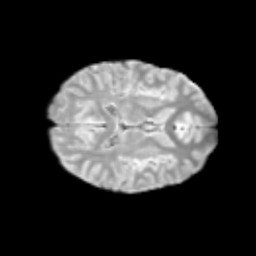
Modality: T2w
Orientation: axial
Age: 13
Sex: female
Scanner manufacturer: siemens
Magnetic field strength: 3 T
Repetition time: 3.8 s
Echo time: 0.07 s